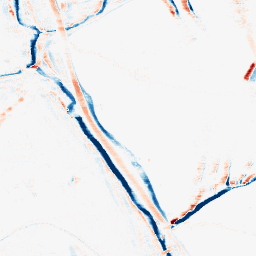
Category: morphological
Decomposition family: morphological_rect
Decomposition parameters: operation: average
width: 10
height: 3
Upsampling method: quartic
Upsampling parameters: scale: 4
Upsampling scale: 4